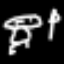
Label: mushroom